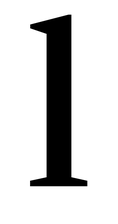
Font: LibreCaslonText_Medium